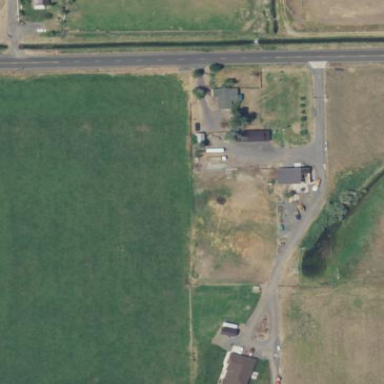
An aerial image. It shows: Farmyard area.